The image shows the envelope spectrum of a rolling-element bearing's vibration signal, with the characteristic fault frequencies (BPFO outer race, BPFI inner race, BSF ball, FTF cage) marked as reference lines. Diagnose the bearing from this image, choosing from: normal, inner_race, outer_race, ball.
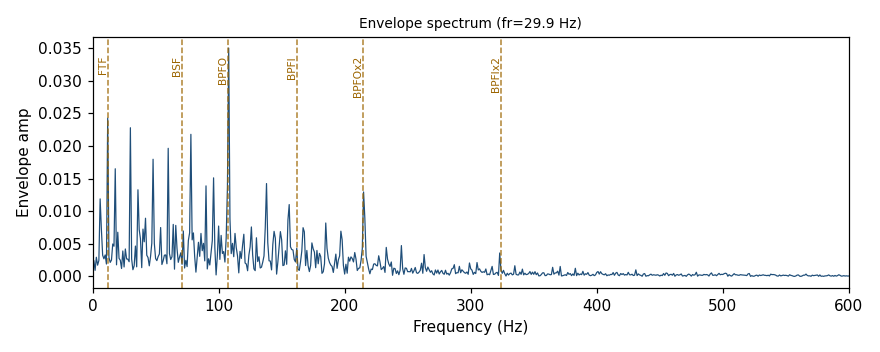
Answer: outer_race